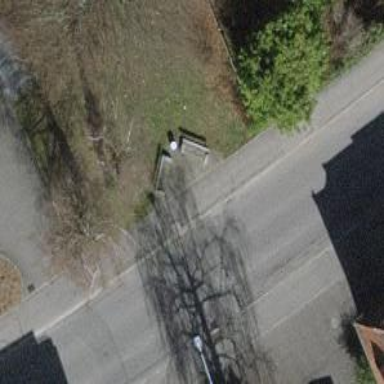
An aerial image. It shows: Bench.